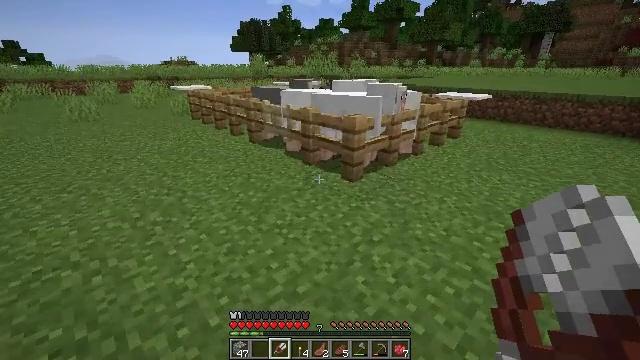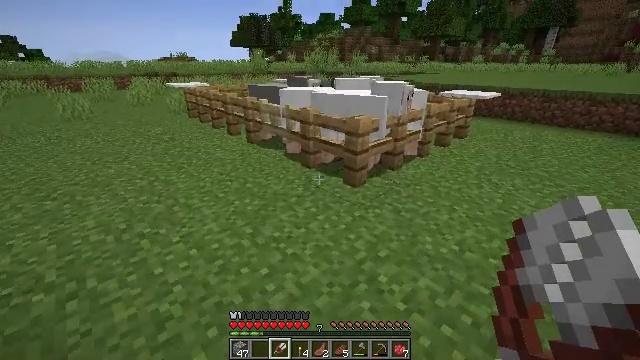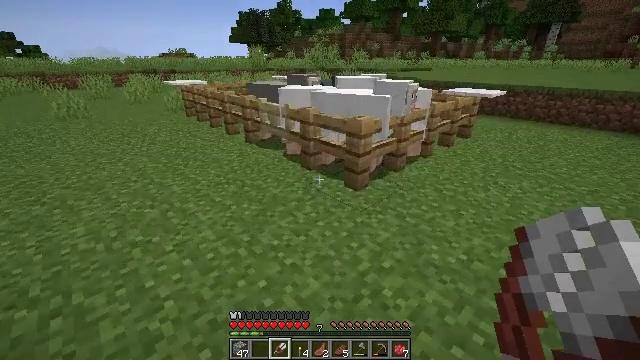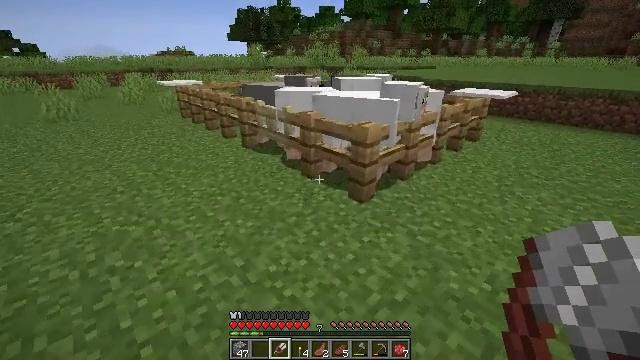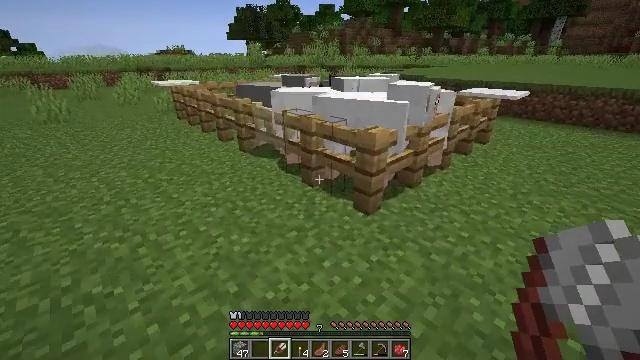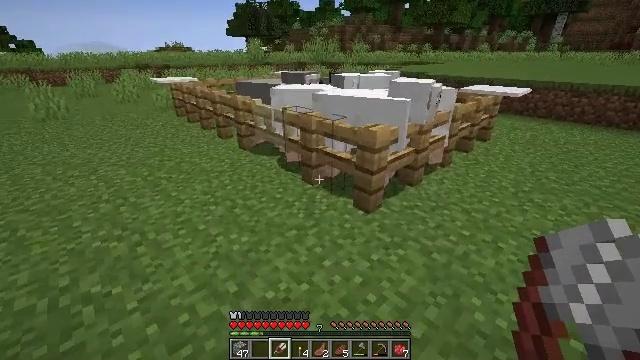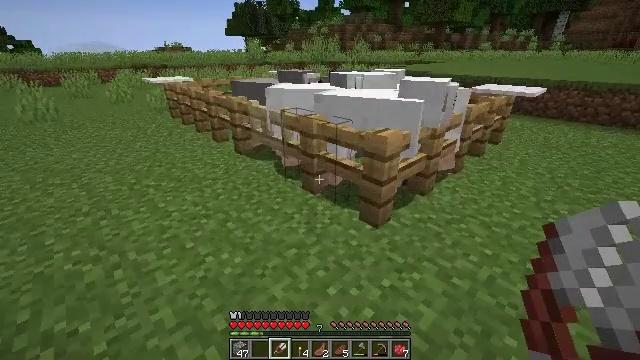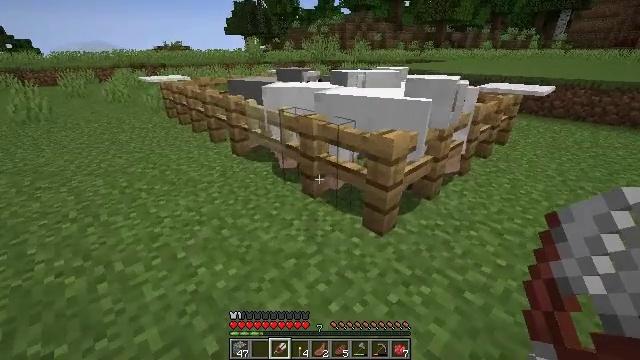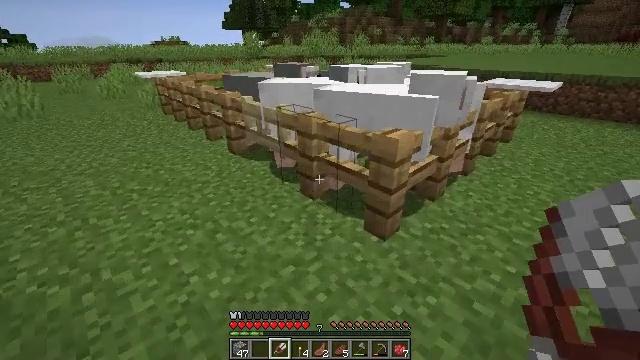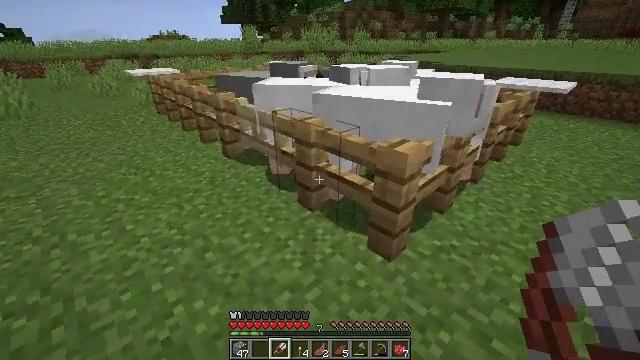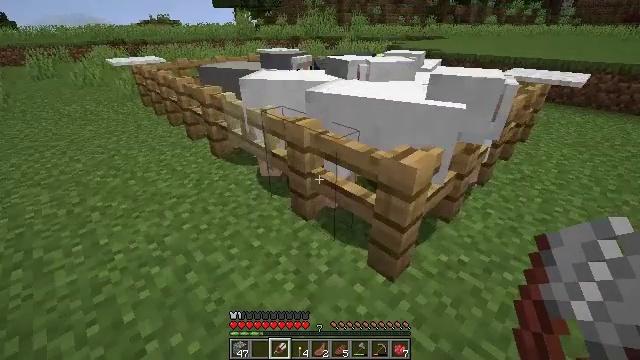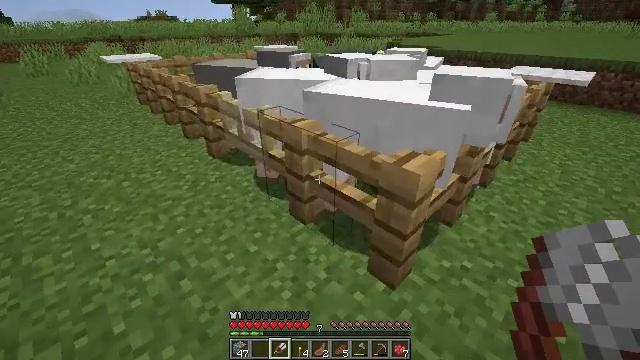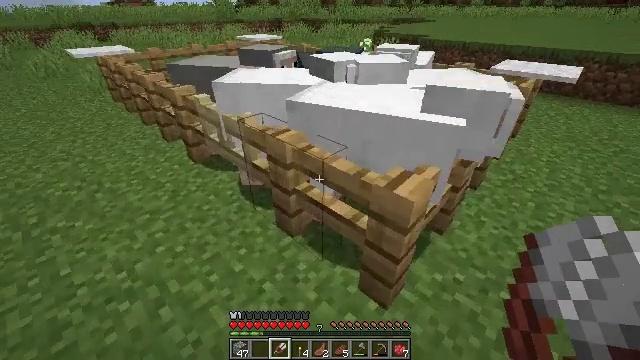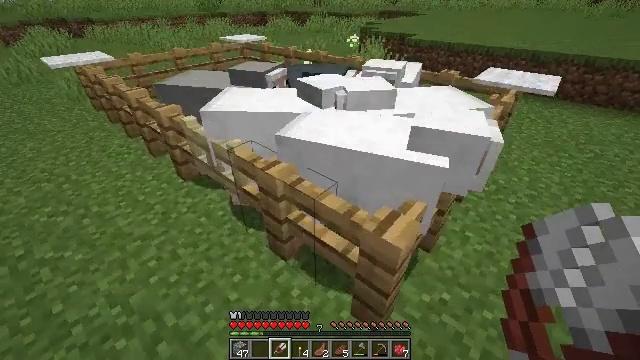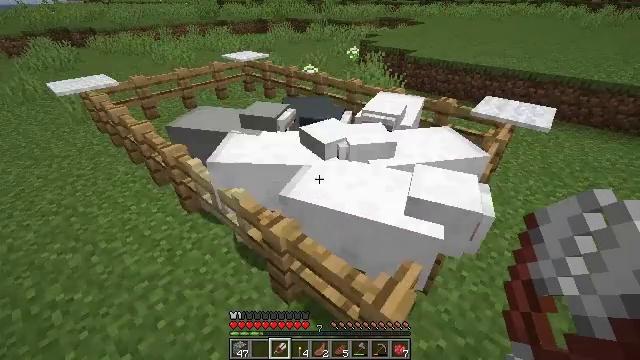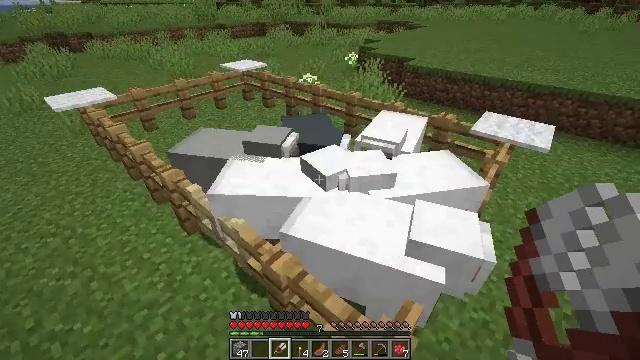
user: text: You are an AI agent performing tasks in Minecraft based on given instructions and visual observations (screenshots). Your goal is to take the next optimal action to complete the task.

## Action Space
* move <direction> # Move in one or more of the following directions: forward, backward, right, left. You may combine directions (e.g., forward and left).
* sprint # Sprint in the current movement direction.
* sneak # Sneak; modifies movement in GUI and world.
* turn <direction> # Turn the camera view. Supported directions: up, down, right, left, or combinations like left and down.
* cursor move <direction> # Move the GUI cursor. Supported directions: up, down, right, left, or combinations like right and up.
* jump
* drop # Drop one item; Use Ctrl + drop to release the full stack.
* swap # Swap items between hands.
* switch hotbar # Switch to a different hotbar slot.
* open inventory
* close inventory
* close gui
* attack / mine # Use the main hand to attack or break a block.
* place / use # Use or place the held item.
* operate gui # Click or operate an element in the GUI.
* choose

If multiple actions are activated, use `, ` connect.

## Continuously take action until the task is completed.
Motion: motion action
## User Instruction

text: Use iron ingots to craft an iron door.
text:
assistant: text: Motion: move forward
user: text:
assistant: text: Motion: move forward
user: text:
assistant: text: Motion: move forward
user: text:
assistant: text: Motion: move forward
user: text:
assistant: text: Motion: move forward
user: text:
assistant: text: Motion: move forward
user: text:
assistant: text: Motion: move forward
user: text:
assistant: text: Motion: move forward
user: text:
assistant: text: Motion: move forward
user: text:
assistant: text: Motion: move forward, turn down
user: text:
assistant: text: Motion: move forward
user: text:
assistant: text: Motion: move forward, turn right and down, jump
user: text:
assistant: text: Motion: move forward, turn right and down, jump
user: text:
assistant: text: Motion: move forward, jump
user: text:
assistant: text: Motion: move forward, jump
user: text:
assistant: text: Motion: move forward
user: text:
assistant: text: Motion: no_op
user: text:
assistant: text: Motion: no_op
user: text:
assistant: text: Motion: no_op
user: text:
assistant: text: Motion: no_op
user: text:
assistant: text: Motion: no_op
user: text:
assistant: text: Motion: no_op
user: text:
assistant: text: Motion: no_op
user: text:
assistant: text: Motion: no_op
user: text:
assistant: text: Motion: turn left and down
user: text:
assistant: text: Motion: turn left
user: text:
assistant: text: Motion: turn left
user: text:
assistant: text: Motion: turn left
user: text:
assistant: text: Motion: turn left
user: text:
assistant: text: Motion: move forward, turn left